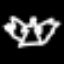
Label: angel